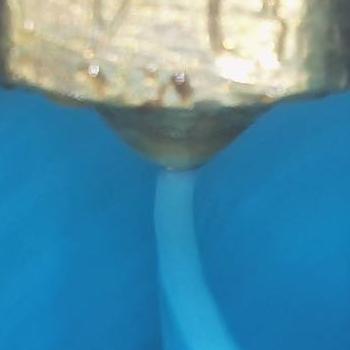
Flow rate: 141%